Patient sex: M
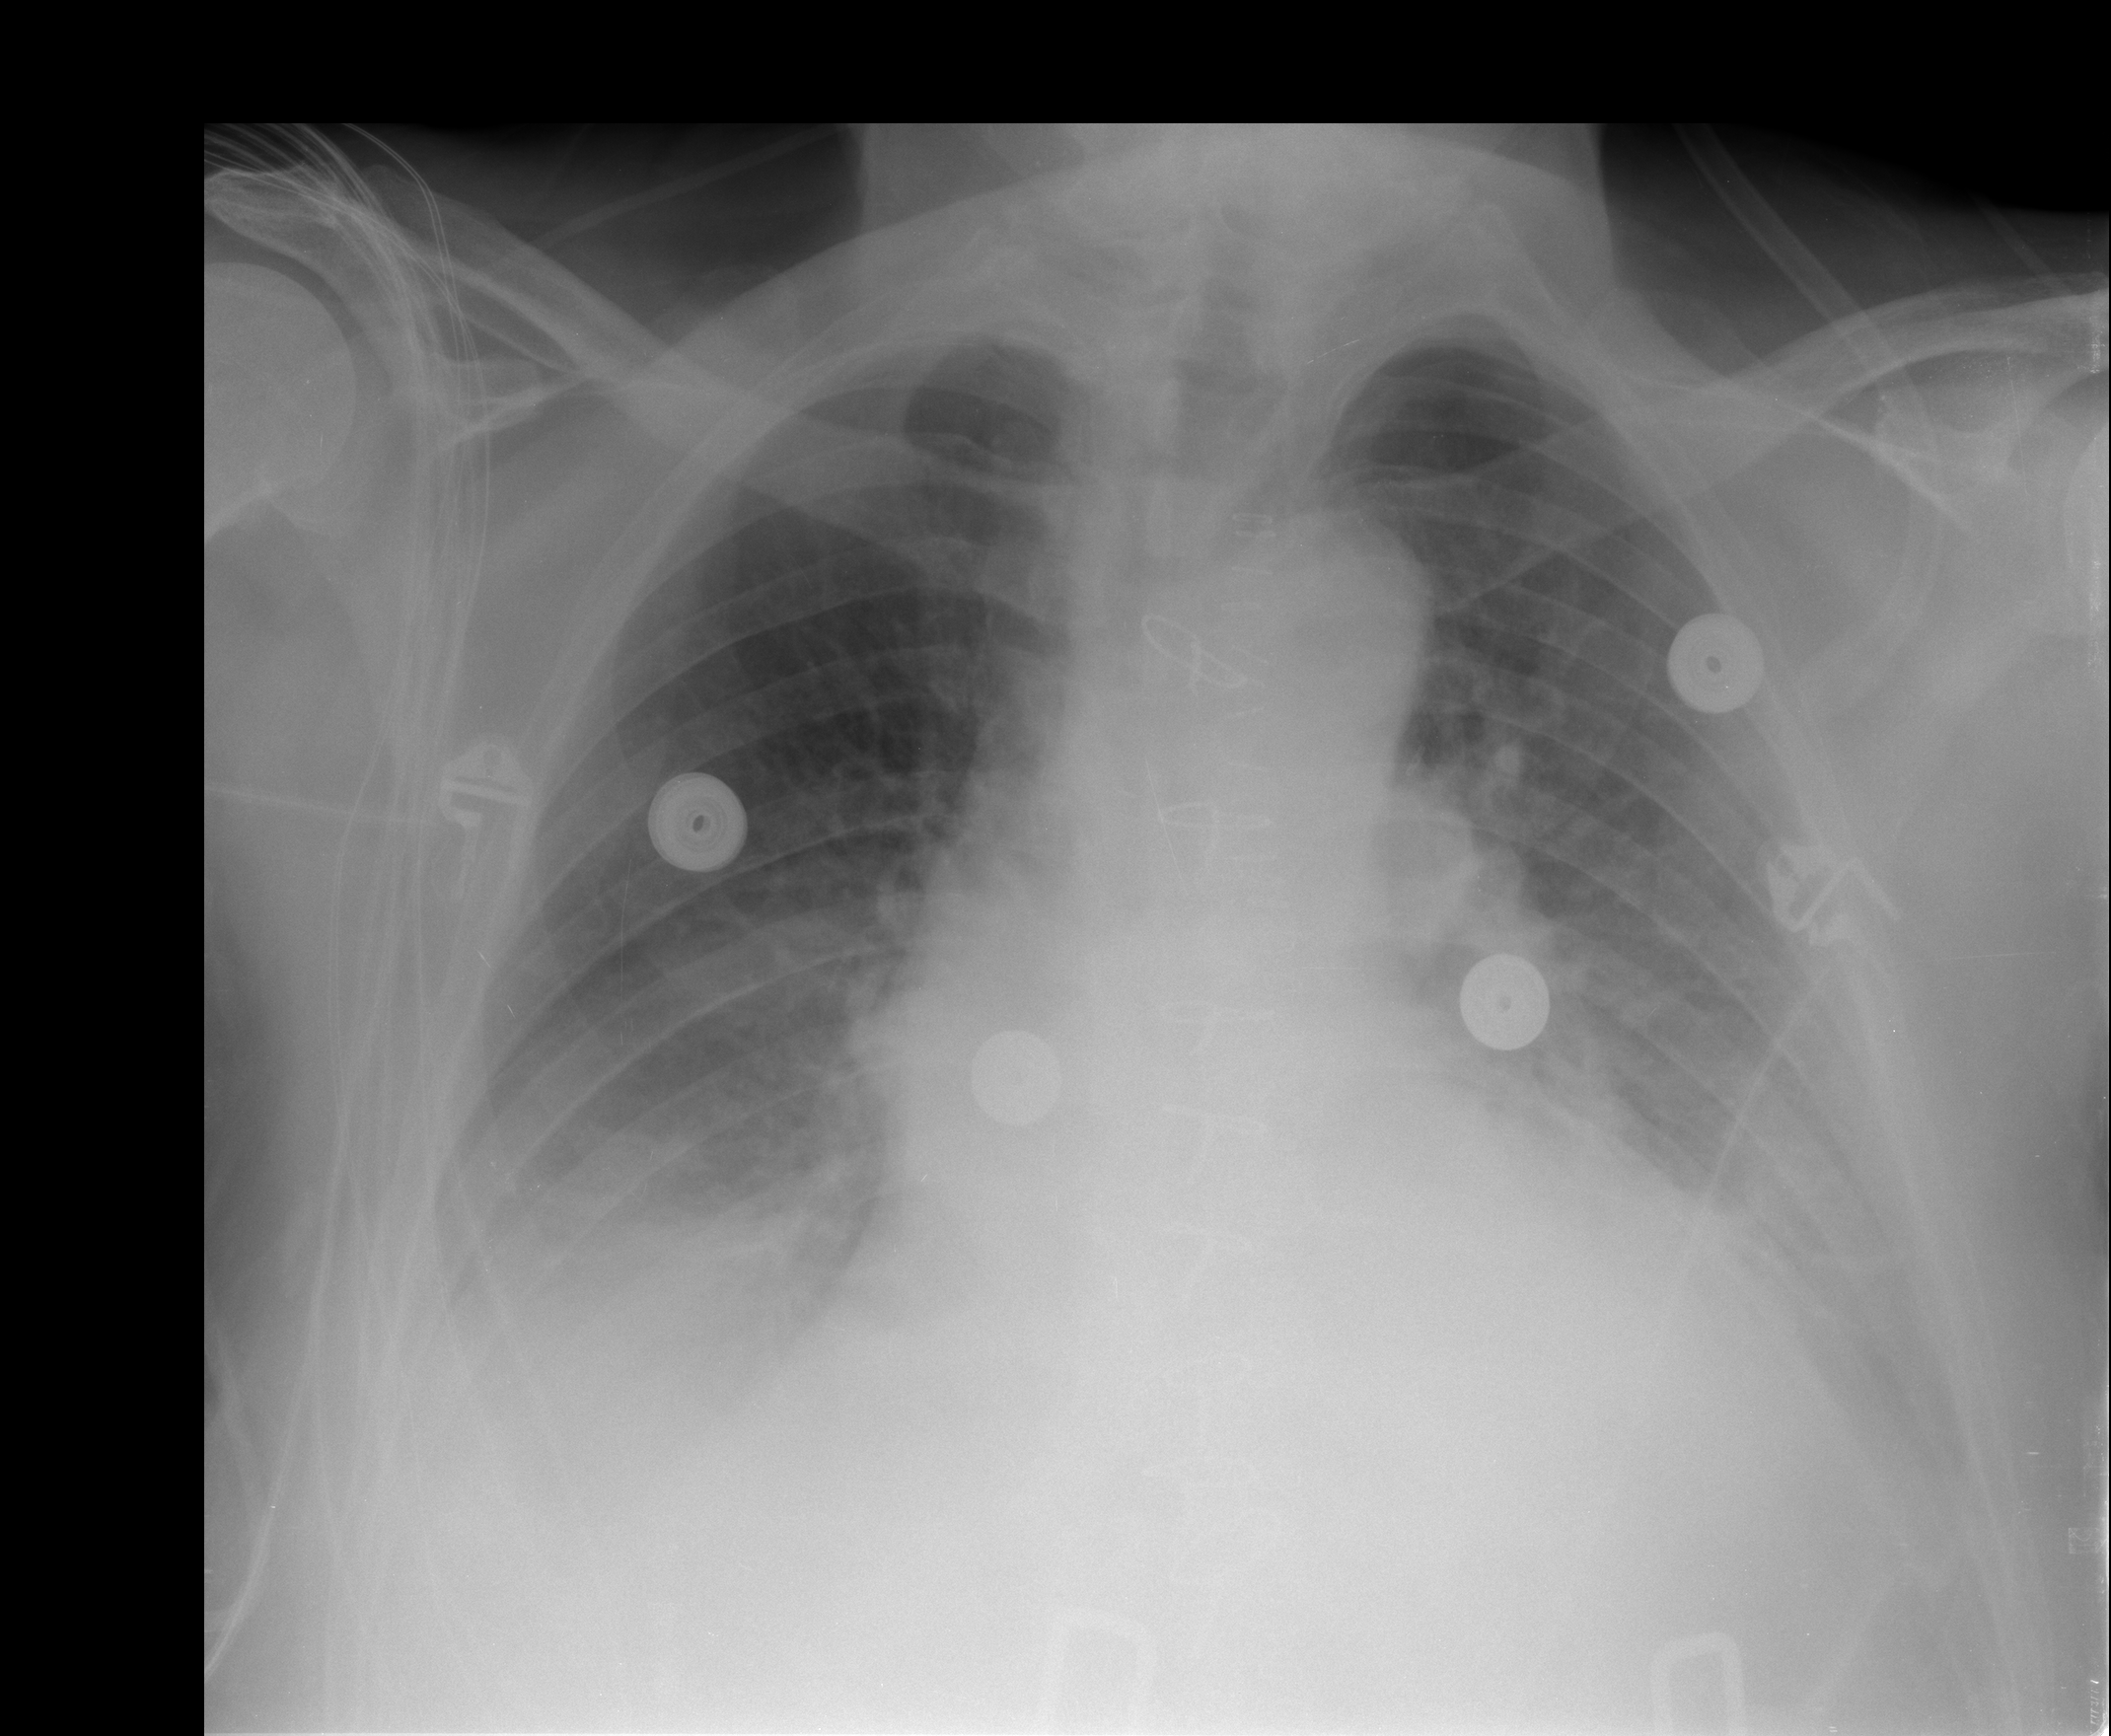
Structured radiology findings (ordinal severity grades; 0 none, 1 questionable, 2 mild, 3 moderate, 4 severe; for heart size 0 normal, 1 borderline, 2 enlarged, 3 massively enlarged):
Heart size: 1
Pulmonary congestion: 0
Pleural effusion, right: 2
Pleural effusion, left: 2
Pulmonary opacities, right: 0
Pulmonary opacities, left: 0
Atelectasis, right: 2
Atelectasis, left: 2